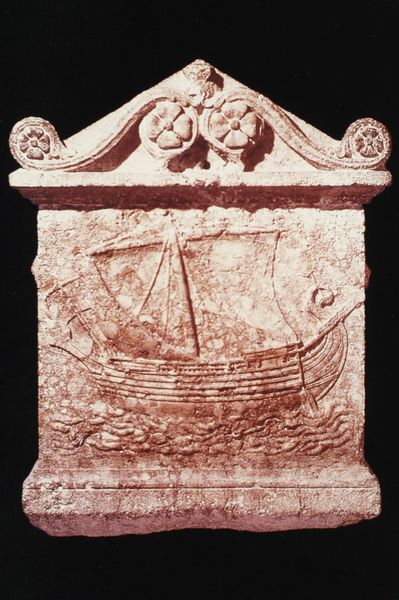
Titel: Sarkophag mit Darstellung eines Schiffs aus Sidon
Institution: Beirut, Musée National
Schlagwörter: meer, schatten, wasser, see, blume, blumen, geschwungen, licht, blüte, blüten, dach, haus, stein, innenraum, gewässer, kirche, gotik, boot, rund, skulptur, relief, schiff, segel, segelboot, welle, wellen, bogen, mast, segelschiff, woge, wogen, tafel, bordüre, verzierung, bildhauerei, grab, antik, volute, verzeirung, kirhce, skultpur, grablege, bildhauarbeit, herrschergrab